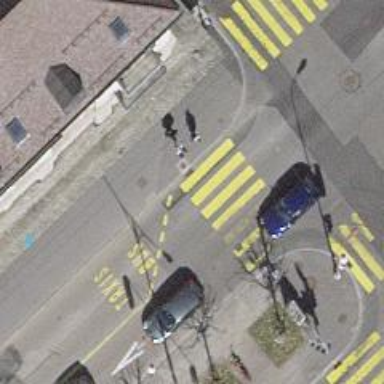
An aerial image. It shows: Road crossing with traffic signals.